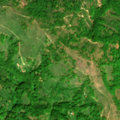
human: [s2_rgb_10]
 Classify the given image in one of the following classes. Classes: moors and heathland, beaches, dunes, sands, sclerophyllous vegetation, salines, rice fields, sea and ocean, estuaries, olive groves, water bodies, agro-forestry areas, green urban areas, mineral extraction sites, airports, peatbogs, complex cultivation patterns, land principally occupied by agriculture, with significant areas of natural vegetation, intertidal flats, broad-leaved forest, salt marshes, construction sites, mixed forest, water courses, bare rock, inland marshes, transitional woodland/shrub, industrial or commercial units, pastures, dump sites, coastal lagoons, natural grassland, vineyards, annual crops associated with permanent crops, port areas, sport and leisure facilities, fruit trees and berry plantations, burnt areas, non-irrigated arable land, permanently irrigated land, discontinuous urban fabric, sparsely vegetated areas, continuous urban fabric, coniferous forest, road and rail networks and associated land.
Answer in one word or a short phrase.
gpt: broad-leaved forest, natural grassland, transitional woodland/shrub